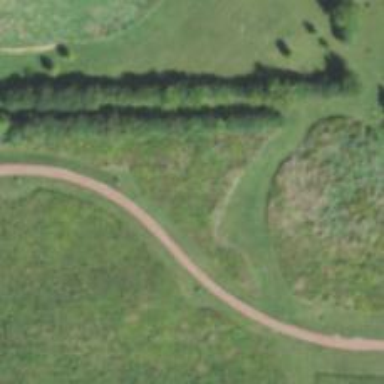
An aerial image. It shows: Disc golf tee.